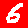
Digit: 6